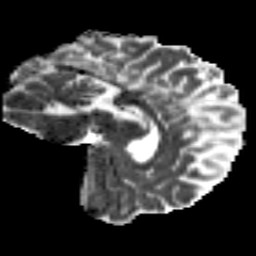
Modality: MD
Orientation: sagittal
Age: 21
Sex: male
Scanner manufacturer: siemens
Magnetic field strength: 3 T
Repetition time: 8.8 s
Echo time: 0.085 s